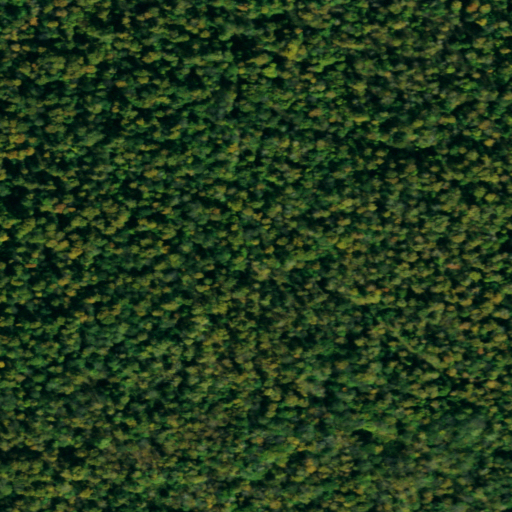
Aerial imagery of mountain in New York named Crosby Hill containing only deciduous forest